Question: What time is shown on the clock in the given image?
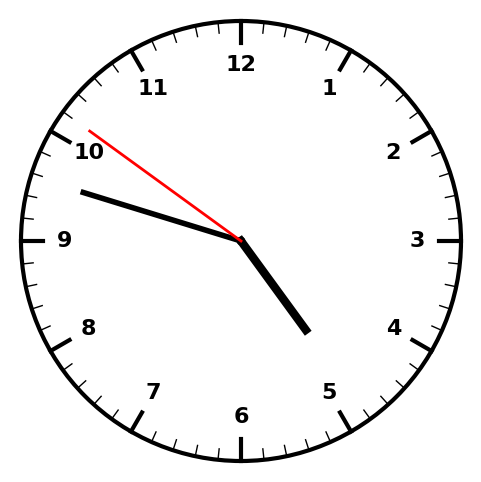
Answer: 04:47:51